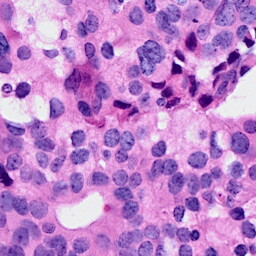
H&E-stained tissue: Breast